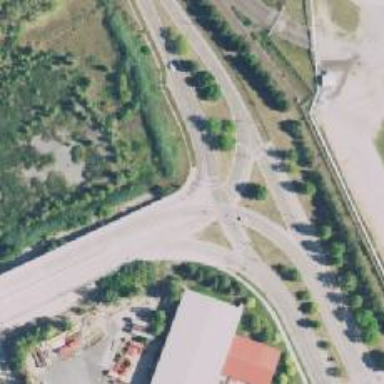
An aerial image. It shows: Secondary link road.